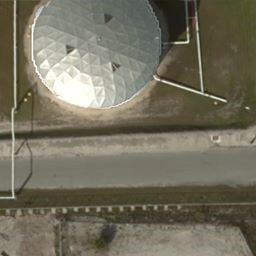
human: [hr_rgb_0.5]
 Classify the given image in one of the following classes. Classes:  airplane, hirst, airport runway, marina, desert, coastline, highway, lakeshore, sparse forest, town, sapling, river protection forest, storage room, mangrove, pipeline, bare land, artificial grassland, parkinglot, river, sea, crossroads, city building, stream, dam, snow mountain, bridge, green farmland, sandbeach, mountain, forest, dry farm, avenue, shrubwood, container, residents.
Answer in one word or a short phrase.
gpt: storage room